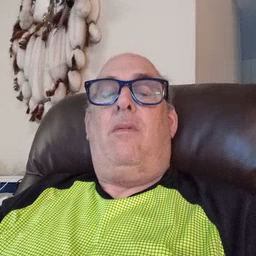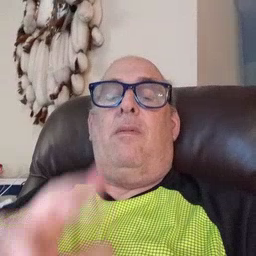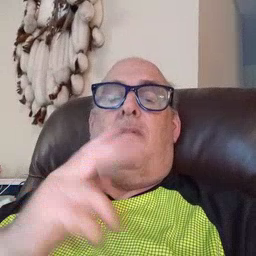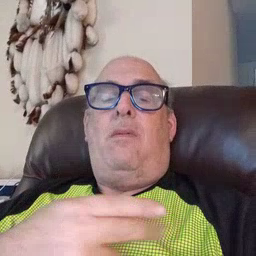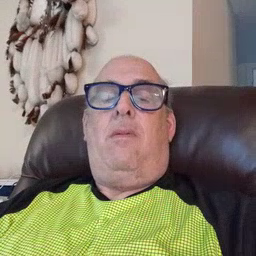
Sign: weus